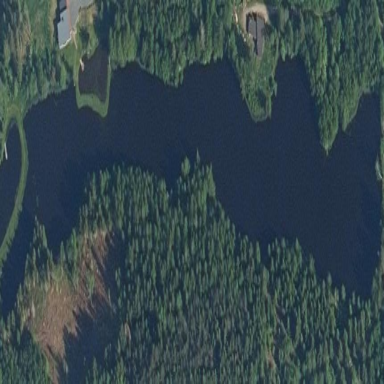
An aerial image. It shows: Pond surrounded by natural water.